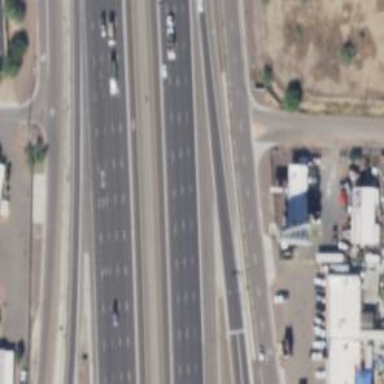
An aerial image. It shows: Asphalt motorway.